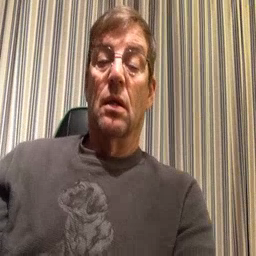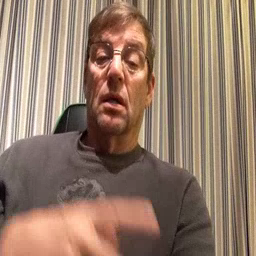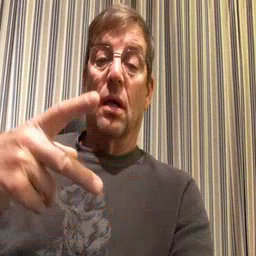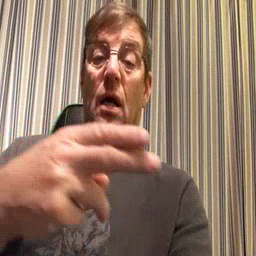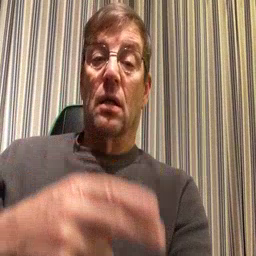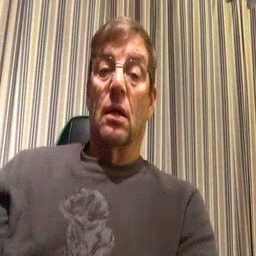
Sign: cut